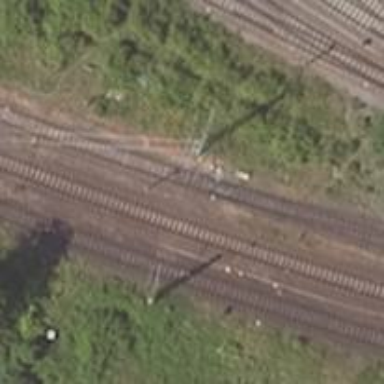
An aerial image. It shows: Railway switch with the turnout side on the left.